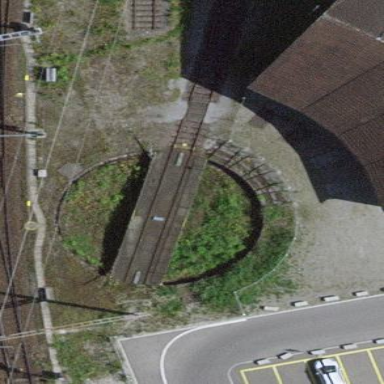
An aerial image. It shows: Railway turntable.